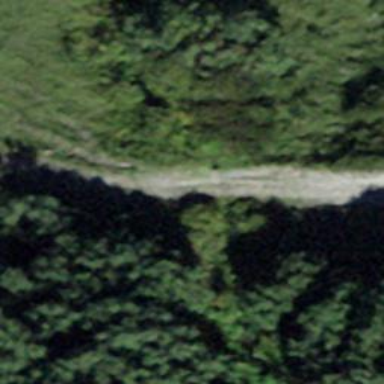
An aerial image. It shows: Culvert tunnel.